RGB frame:
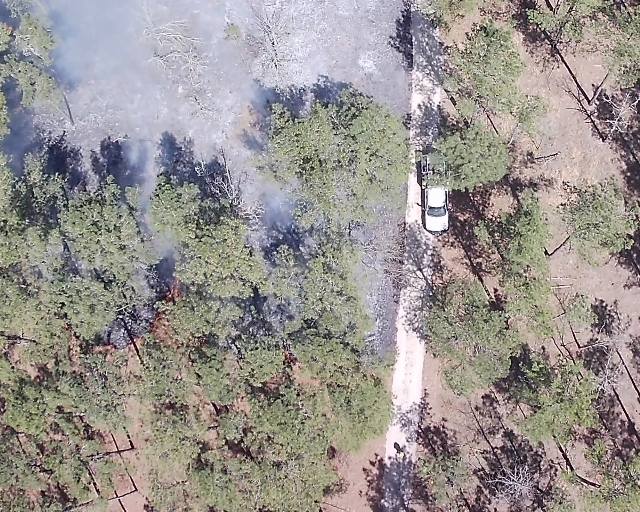
Thermal frame:
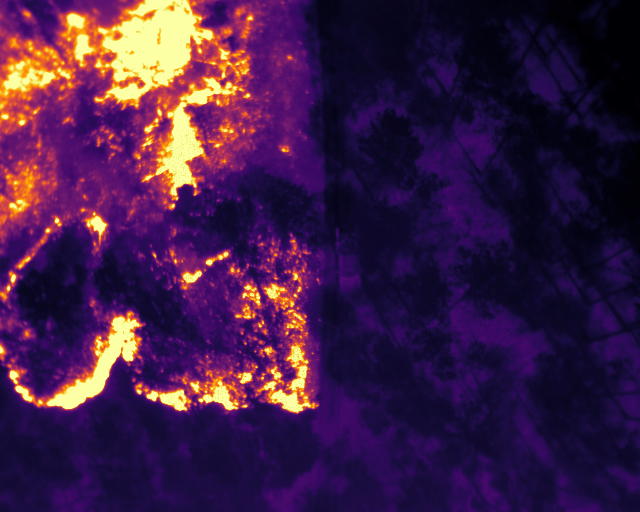
Captured: 2026-02-27 02:38:36
Pixels at or above 80 °C: 66529 (fraction of frame: 0.203)